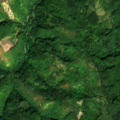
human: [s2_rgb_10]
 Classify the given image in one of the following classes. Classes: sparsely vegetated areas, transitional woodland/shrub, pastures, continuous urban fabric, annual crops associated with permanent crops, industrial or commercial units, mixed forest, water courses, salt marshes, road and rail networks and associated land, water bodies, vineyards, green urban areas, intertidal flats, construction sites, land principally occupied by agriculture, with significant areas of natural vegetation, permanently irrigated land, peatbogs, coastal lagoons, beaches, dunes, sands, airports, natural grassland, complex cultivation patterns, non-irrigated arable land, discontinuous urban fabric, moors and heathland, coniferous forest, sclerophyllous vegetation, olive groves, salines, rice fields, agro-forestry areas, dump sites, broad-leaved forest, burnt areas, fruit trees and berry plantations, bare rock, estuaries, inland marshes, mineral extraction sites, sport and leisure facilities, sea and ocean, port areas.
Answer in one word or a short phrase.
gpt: broad-leaved forest